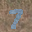
Label: 7